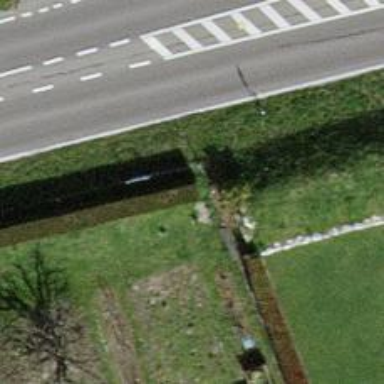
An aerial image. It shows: Hedge acting as barrier.